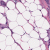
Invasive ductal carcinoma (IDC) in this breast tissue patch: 1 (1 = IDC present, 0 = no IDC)